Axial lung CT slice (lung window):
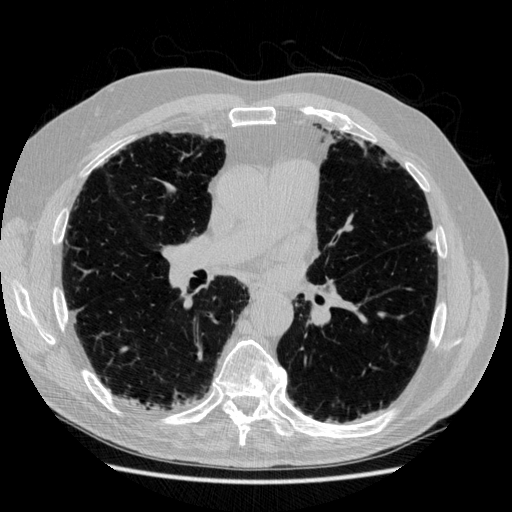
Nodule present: no